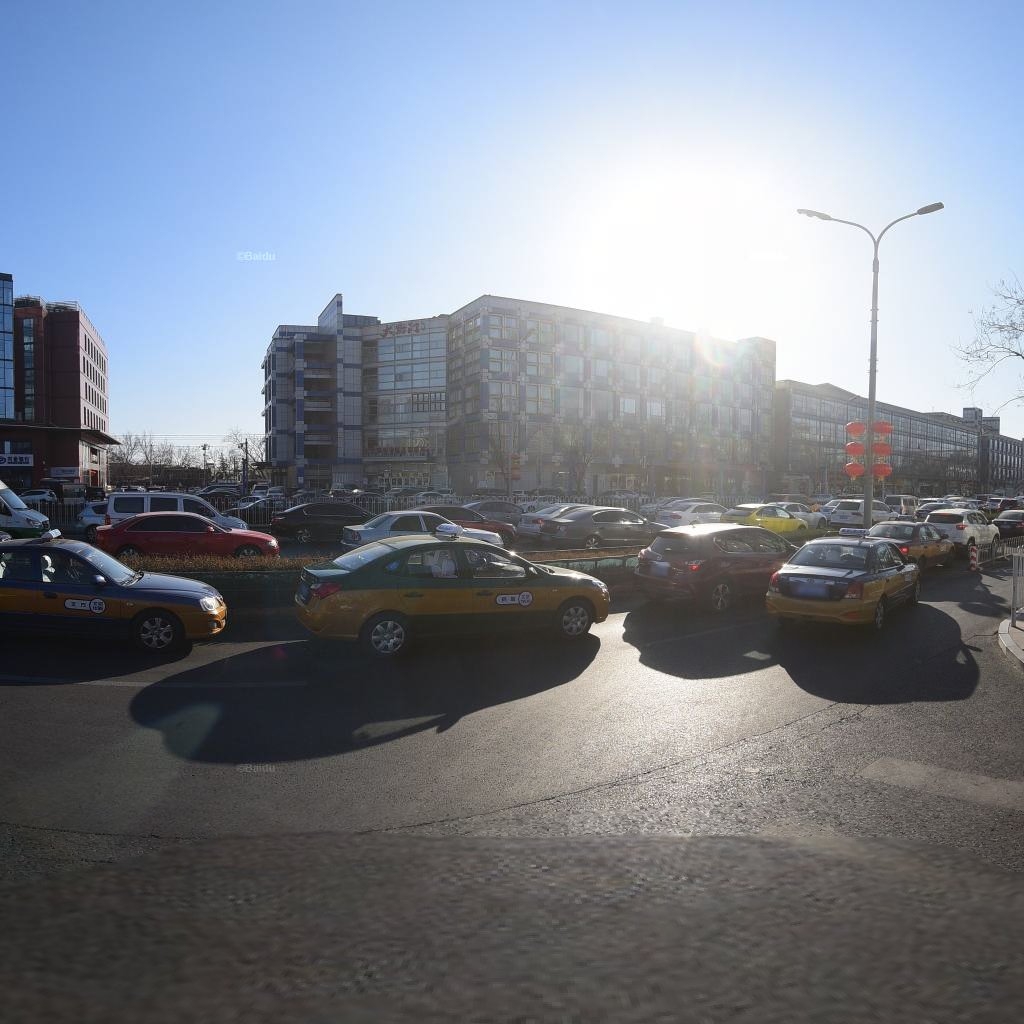
Region: Dongcheng
Road damage annotations: transverse crack